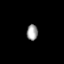
Tissue: lung
Cell type: Epithelial cells
Senescence score: 0.2251
Nuclear area (px): 171
Mean DAPI intensity: 158.637